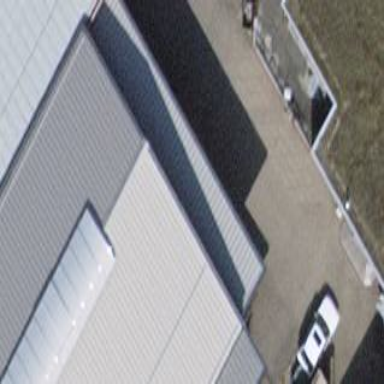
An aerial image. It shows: View of roof of building.